Field crop: tomato
Growth stage: 1
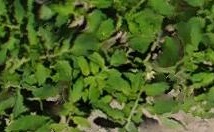
Species: tomato